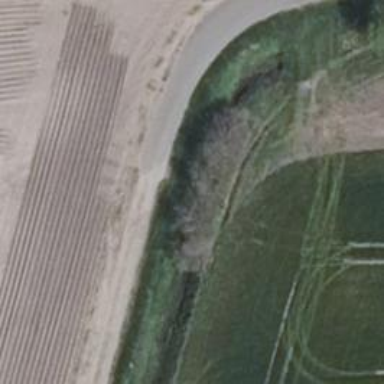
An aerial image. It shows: Track with sand surface of grade3 quality.